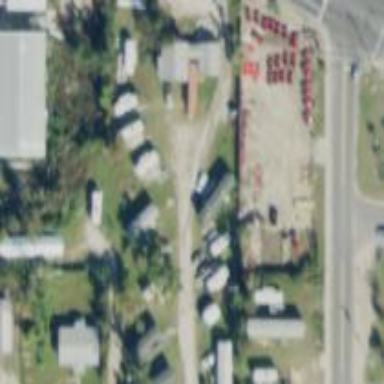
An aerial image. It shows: Residential area known as trailer park.